Chest X-ray. View position: PA
Patient age: 52
Patient sex: F
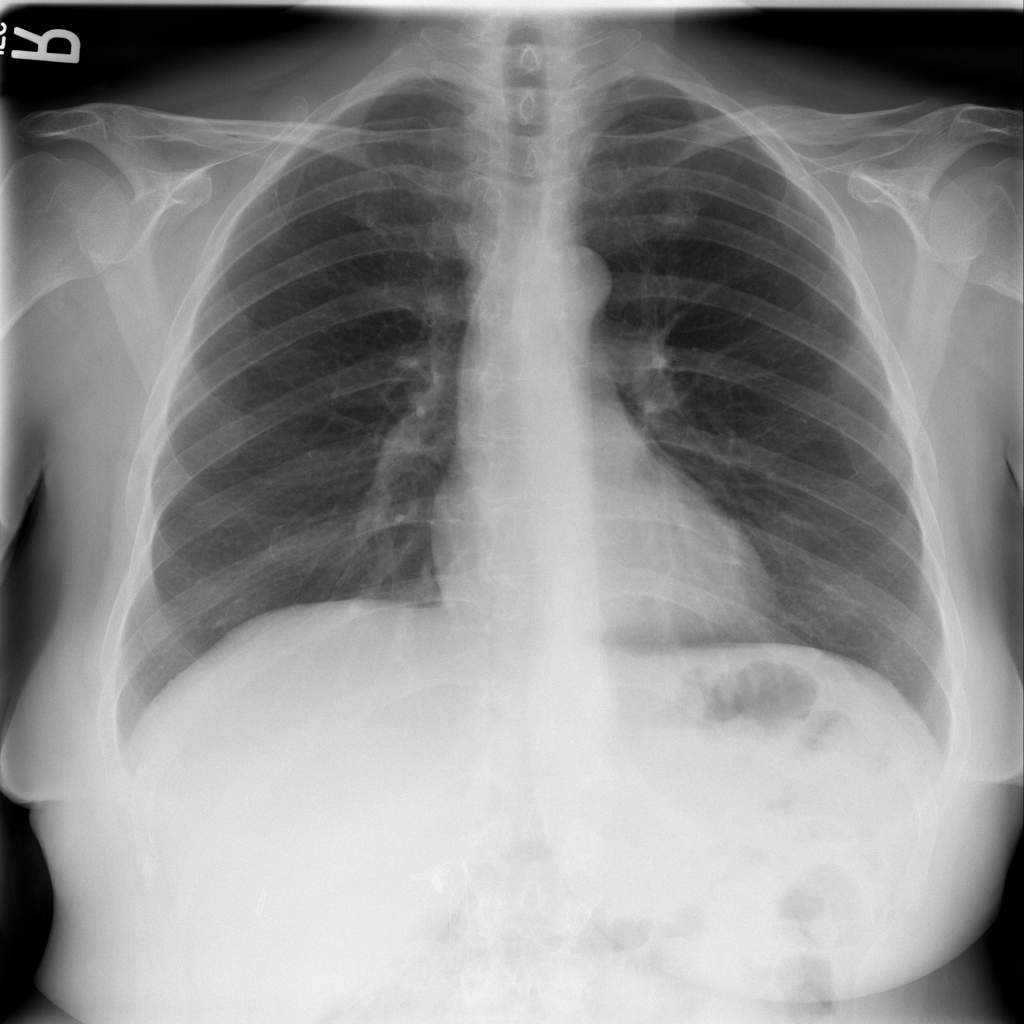
Finding: Pneumothorax